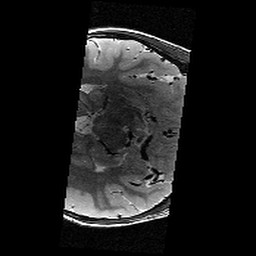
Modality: T2w
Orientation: axial
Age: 9
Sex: male
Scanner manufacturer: siemens
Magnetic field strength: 3 T
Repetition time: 9.23 s
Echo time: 0.067 s